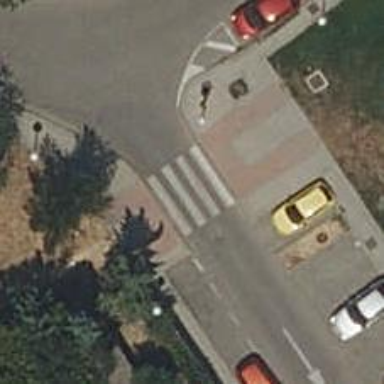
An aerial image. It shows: Marked crossing on the road.